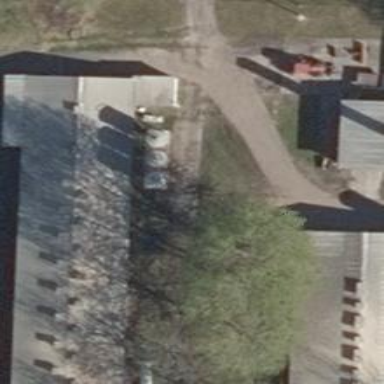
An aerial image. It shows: Silo.